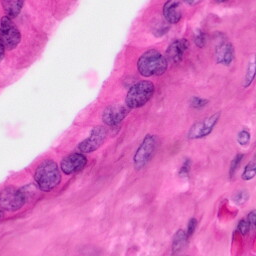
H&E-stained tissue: Pancreatic